Question: I want to pass a pair of serialized data through ajax (Json).
'''
self.funcaoAjaxJqueryFlot = function(data) {
$.ajax({
url: data.dataParameters.url,
type: data.dataParameters.type,
async: data.dataParameters.async,
dataType: data.dataParameters.dataType,
success: function (result) {
var data2014 = {
label: "Revenue Chart",
data: result,
xaxis: 1
};
$.plot(data.dataParameters.containerSuccess, [data2014], {
// a lot os properties here
});
}
});
}
'''
'''
public void RetornaJson()
{
var data1 = new[,]
{
{CalculaMilisegundos(new DateTime(2014, 1, 1)), 4},
{CalculaMilisegundos(new DateTime(2014, 2, 1)), 8},
{CalculaMilisegundos(new DateTime(2014, 3, 1)), 5},
{CalculaMilisegundos(new DateTime(2014, 4, 1)), 10},
{CalculaMilisegundos(new DateTime(2014, 5, 1)), 3},
{CalculaMilisegundos(new DateTime(2014, 6, 1)), 16},
{CalculaMilisegundos(new DateTime(2014, 7, 1)), 15},
{CalculaMilisegundos(new DateTime(2014, 8, 1)), 2}
};
var data2 = new[,]
{
{CalculaMilisegundos(new DateTime(2013, 1, 1)), 3},
{CalculaMilisegundos(new DateTime(2013, 2, 1)), 5},
{CalculaMilisegundos(new DateTime(2013, 3, 1)), 3},
{CalculaMilisegundos(new DateTime(2013, 4, 1)), 11},
{CalculaMilisegundos(new DateTime(2013, 5, 1)), 4},
{CalculaMilisegundos(new DateTime(2013, 6, 1)), 13},
{CalculaMilisegundos(new DateTime(2013, 7, 1)), 9},
{CalculaMilisegundos(new DateTime(2013, 8, 1)), 5},
{CalculaMilisegundos(new DateTime(2013, 9, 1)), 2},
{CalculaMilisegundos(new DateTime(2013, 10, 1)), 3},
{CalculaMilisegundos(new DateTime(2013, 11, 1)), 2},
{CalculaMilisegundos(new DateTime(2013, 12, 1)), 1},
};
var dados1 = JsonConvert.SerializeObject(data1);
Response.Write(dados1);
}
private double CalculaMilisegundos(DateTime data)
{
TimeSpan span = data - new DateTime(1970, 1, 1);
return span.TotalMilliseconds;
}
'''
I expect the result like this one, but in my C# method I passed just one variable with the Serialized object. How can I pass 2 variables ? (the data1 serialized and data2 serialized)

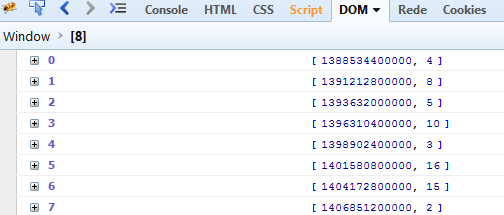
Answer: You can wrap the two arrays in an outer array and return that:
'''
var data = new[] { data1, data2 };
var dados1 = JsonConvert.SerializeObject(data);
Response.Write(dados1);
'''